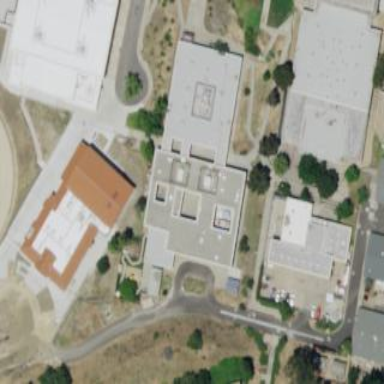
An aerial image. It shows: School building.